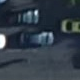
Vehicle type: Car